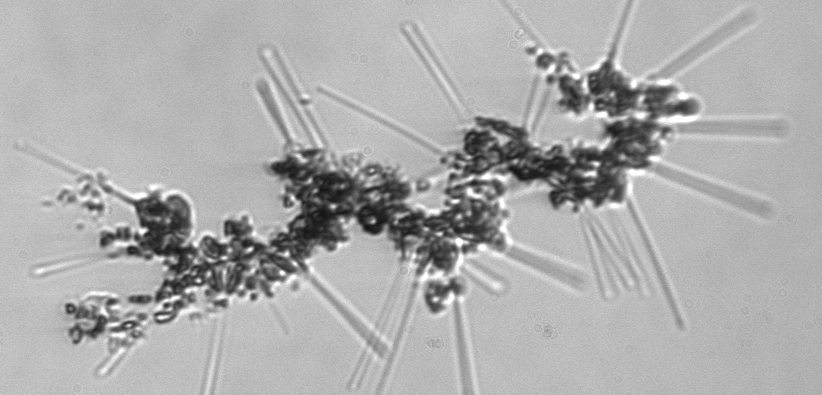
Label: Asterionellopsis_glacialis